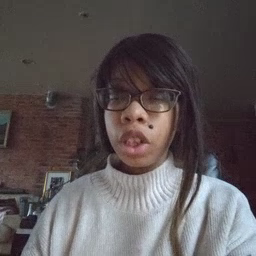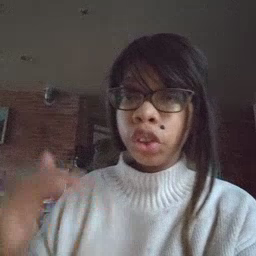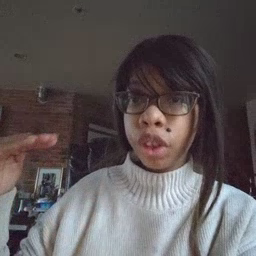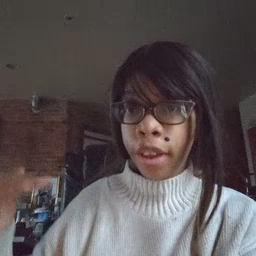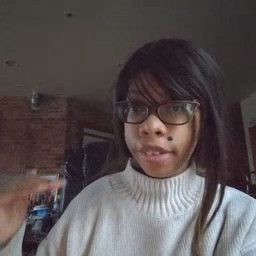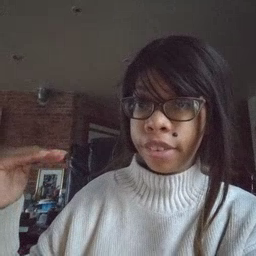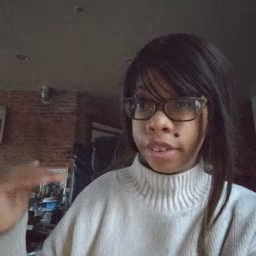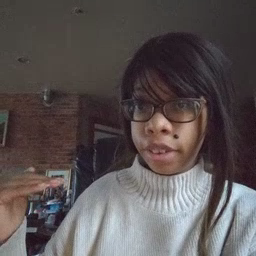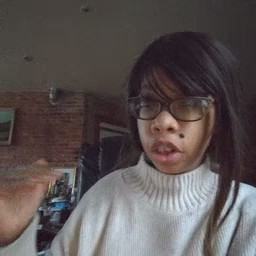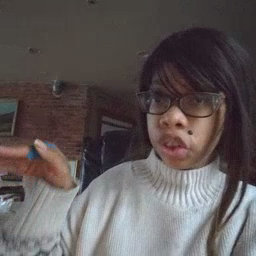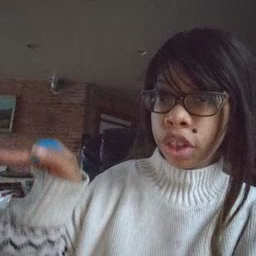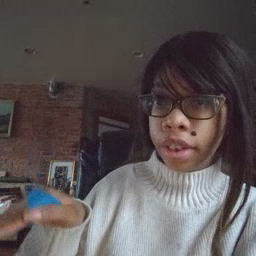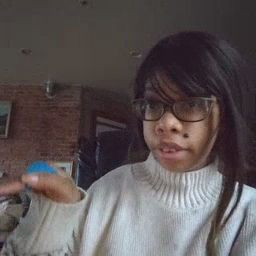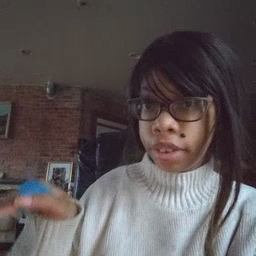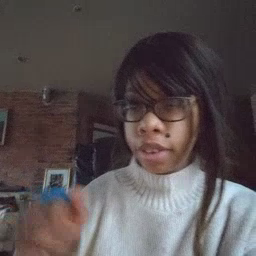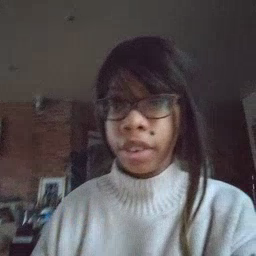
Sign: child